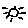
Label: sun